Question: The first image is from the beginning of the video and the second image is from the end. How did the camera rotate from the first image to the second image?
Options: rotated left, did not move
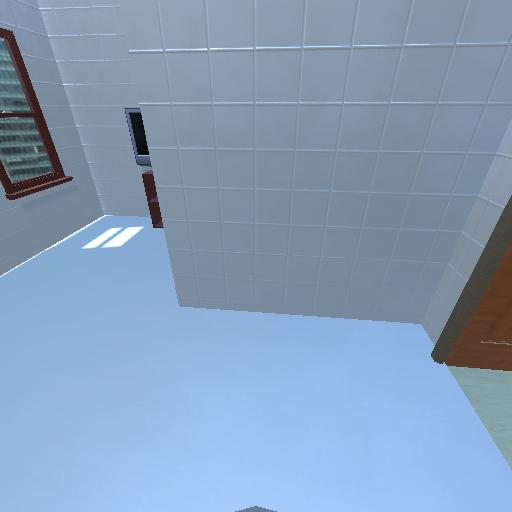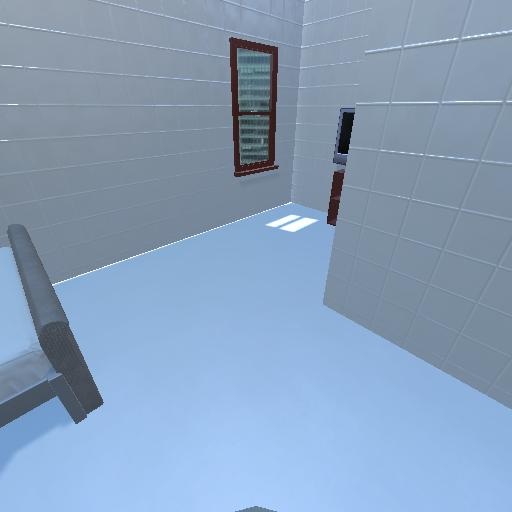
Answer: rotated left